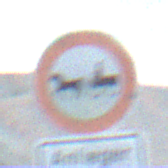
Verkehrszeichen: VerbotGespannfuhrwerke
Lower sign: PersonengruppenFrei1
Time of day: SunriseSunset
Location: Outdoor (Beach)
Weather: PartlyCloudy
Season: NotSpecified
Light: Natural